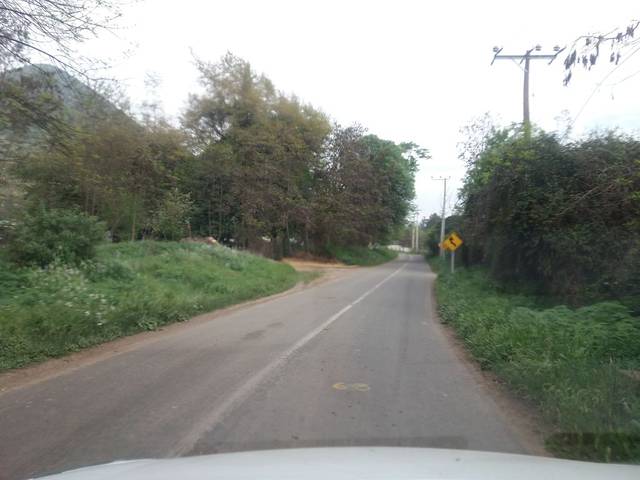
Region: Chile
Coordinates: -32.755, -71.16